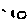
Label: moon